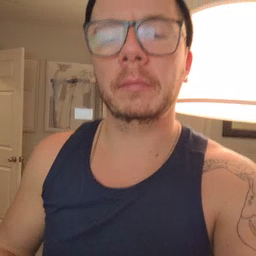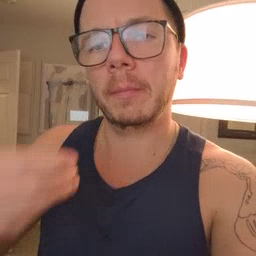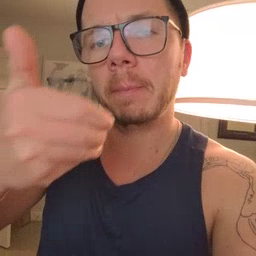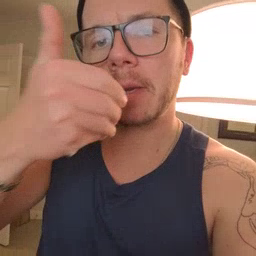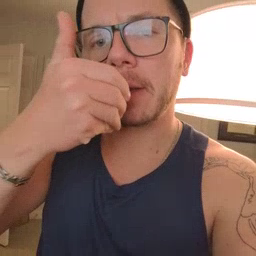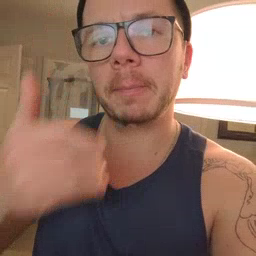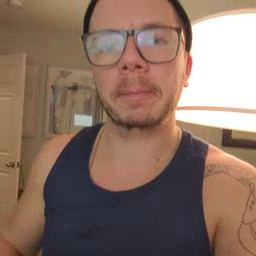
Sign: pizza